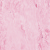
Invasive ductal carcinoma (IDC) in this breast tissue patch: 0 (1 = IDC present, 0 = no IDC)